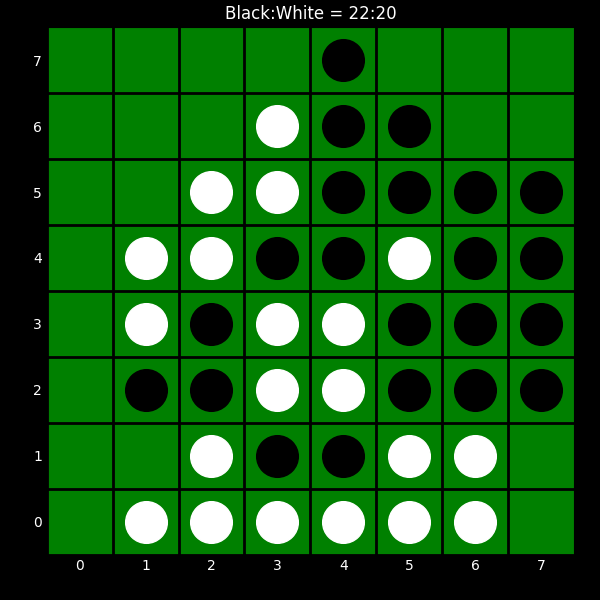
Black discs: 22
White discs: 20